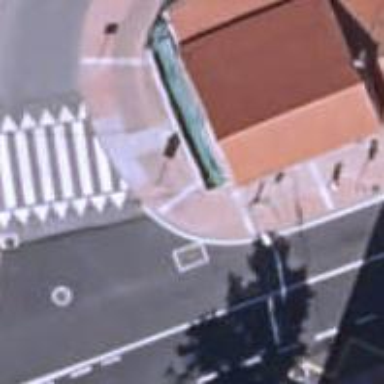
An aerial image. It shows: Sidewalk.